Question: I've spent few hours trying between geom_polygon & geom_ribbon and I just cannot get it to work. I am looking to shade the area between the two lines (I researched it quite a bit).See, both axis of the graph are numeric and the two lines share the same y axis, therefore, I cannot get it to work calculating ymin nor ymax. Any ideas guys? I would totally appreciate it. Here is my code:
'''
ggplot(npsmelt,aes(Score,Unresolved)) +
geom_line(aes(linetype=Metric, color=Metric)) +
theme(legend.position="top", legend.title = element_blank()) +
geom_point(aes(color=Metric)) +
theme(plot.caption=element_text(size=8, margin=margin(t=10))) +
scale_x_continuous(breaks=seq(54,70,1)) +
geom_ribbon(data=subset(npsmelt,
Score[Metric=="Old.NPS"]<Score[Metric=="New.NPS"]),
aes(ymin =0, ymax =..y..), alpha=0.10)
'''
The resulting graph:

My data:
'''
Unresolved Metric Score
5 New.NPS 66.48
6 New.NPS 65.32
7 New.NPS 64.16
8 New.NPS 63
9 New.NPS 61.84
10 New.NPS 60.68
5 Old.NPS 68.5
6 Old.NPS 62.28
7 Old.NPS 61.74
8 Old.NPS 61.41
9 Old.NPS 61.67
10 Old.NPS 60.42
'''
'dput':
'''
structure(list(Unresolved = c(5L, 6L, 7L, 8L, 9L, 10L, 5L, 6L,
7L, 8L, 9L, 10L), Metric = c("New.NPS", "New.NPS", "New.NPS",
"New.NPS", "New.NPS", "New.NPS", "Old.NPS", "Old.NPS", "Old.NPS",
"Old.NPS", "Old.NPS", "Old.NPS"), Score = c(66.48, 65.32, 64.16,
63, 61.84, 60.68, 68.5, 62.28, 61.74, 61.41, 61.67, 60.42)), .Names = c("Unresolved",
"Metric", "Score"), row.names = c(NA, -12L), class = "data.frame")
'''
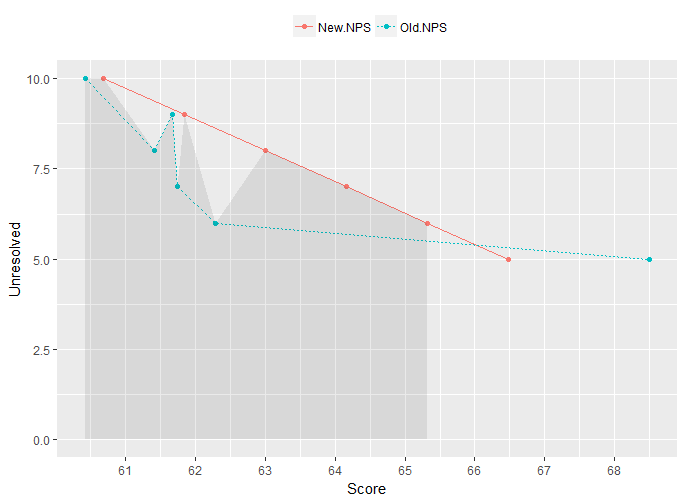
Answer: This seems to me one of the rare occasion when is better to have the dataset in a 'wide' format.
I'll use the long format for 'geom_line' and 'geom_point', then switch to a wide format for the 'geom_ribbon'.
'''
library(ggplot2)
library(tidyr)
ggplot(df, aes(Unresolved, Score, group = Metric, color = Metric)) +
geom_line() +
geom_point() +
geom_ribbon(data = spread(df, Metric, Score),
aes(x = Unresolved, ymin = New.NPS, ymax = Old.NPS),
alpha = .2,
inherit.aes = FALSE)
'''
<URL>
Note the 'inherit.aes = FALSE', it is needed because otherwise 'geom_ribbon' will try to use the 'Score' column that's mapped to 'y'.
Data:
'''
df <- structure(list(Unresolved = c(5L, 6L, 7L, 8L, 9L, 10L, 5L, 6L,
7L, 8L, 9L, 10L), Metric = c("New.NPS", "New.NPS", "New.NPS",
"New.NPS", "New.NPS", "New.NPS", "Old.NPS", "Old.NPS", "Old.NPS",
"Old.NPS", "Old.NPS", "Old.NPS"), Score = c(66.48, 65.32, 64.16,
63, 61.84, 60.68, 68.5, 62.28, 61.74, 61.41, 61.67, 60.42)), .Names = c("Unresolved",
"Metric", "Score"), row.names = c(NA, -12L), class = "data.frame")
'''